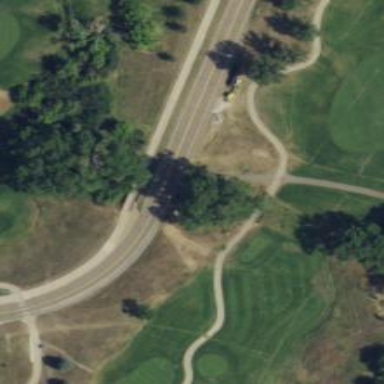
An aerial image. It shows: Path bridge designed for golf carts. It is Golf Cart Path.